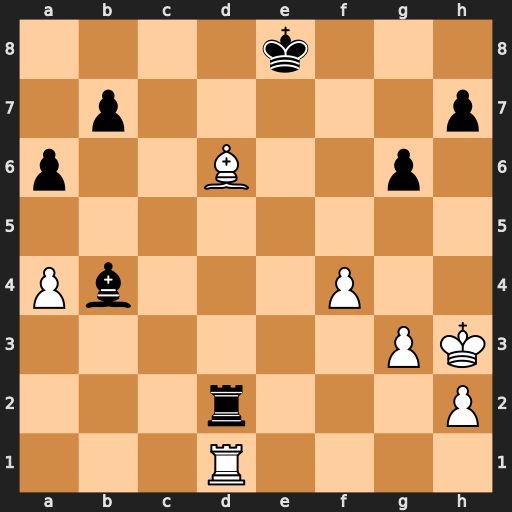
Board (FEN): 4k3/1p5p/p2B2p1/8/Pb3P2/6PK/3r3P/3R4
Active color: w
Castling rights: -
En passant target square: -
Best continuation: Re1+ Kd8 Bxb4